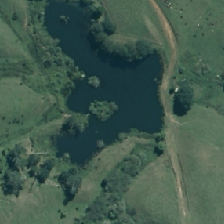
Land cover: lake_pond